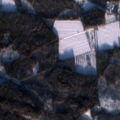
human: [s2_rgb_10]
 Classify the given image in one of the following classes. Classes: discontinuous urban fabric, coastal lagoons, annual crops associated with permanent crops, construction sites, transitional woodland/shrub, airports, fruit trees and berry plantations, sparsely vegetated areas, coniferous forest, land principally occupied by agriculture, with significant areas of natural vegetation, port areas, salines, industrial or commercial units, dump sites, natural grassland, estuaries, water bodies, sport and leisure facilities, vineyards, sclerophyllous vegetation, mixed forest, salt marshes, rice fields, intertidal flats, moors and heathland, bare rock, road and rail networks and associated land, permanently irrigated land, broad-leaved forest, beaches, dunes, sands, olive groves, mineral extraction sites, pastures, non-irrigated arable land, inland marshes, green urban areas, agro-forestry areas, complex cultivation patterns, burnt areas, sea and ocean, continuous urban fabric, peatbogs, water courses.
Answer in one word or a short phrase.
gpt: land principally occupied by agriculture, with significant areas of natural vegetation, coniferous forest, mixed forest